Here is the wavelet time-frequency representation (scalogram) of a rolling-element bearing's vibration measurement. What is the most likely bearing condition (normal, inner_race, outer_race, ball)?
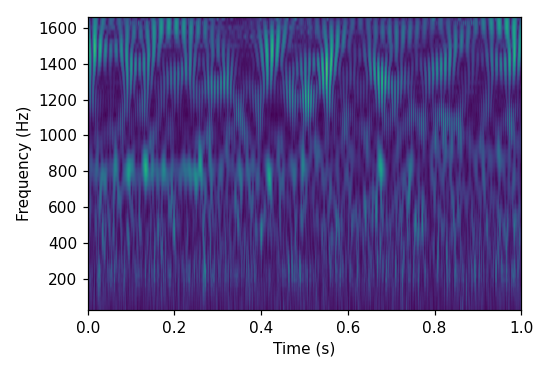
Answer: normal